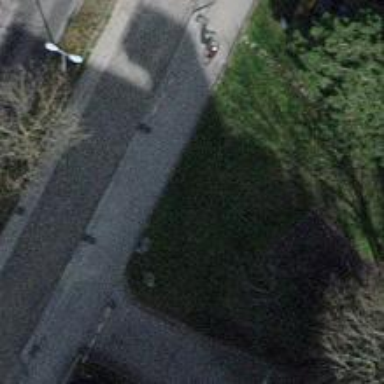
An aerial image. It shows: Bench for seating.